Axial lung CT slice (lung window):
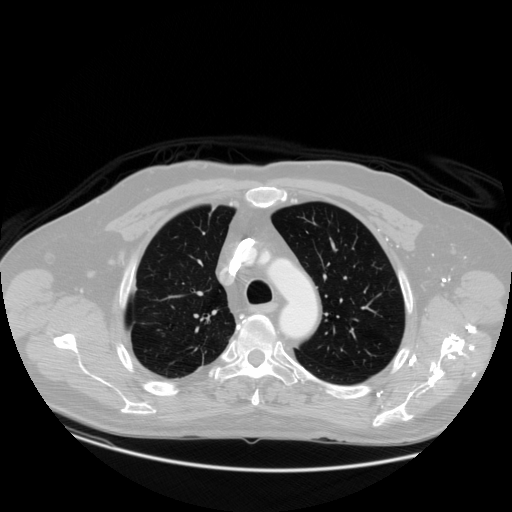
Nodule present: no